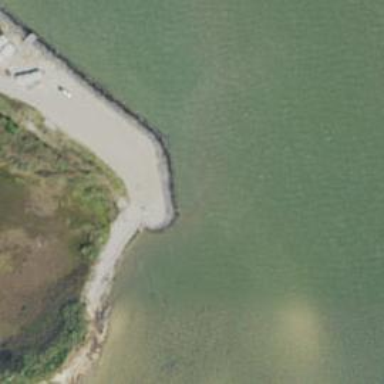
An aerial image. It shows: Breakwater structure.